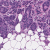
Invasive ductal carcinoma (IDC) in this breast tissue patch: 1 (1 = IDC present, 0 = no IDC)